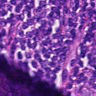
Metastatic tissue present: no